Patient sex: M
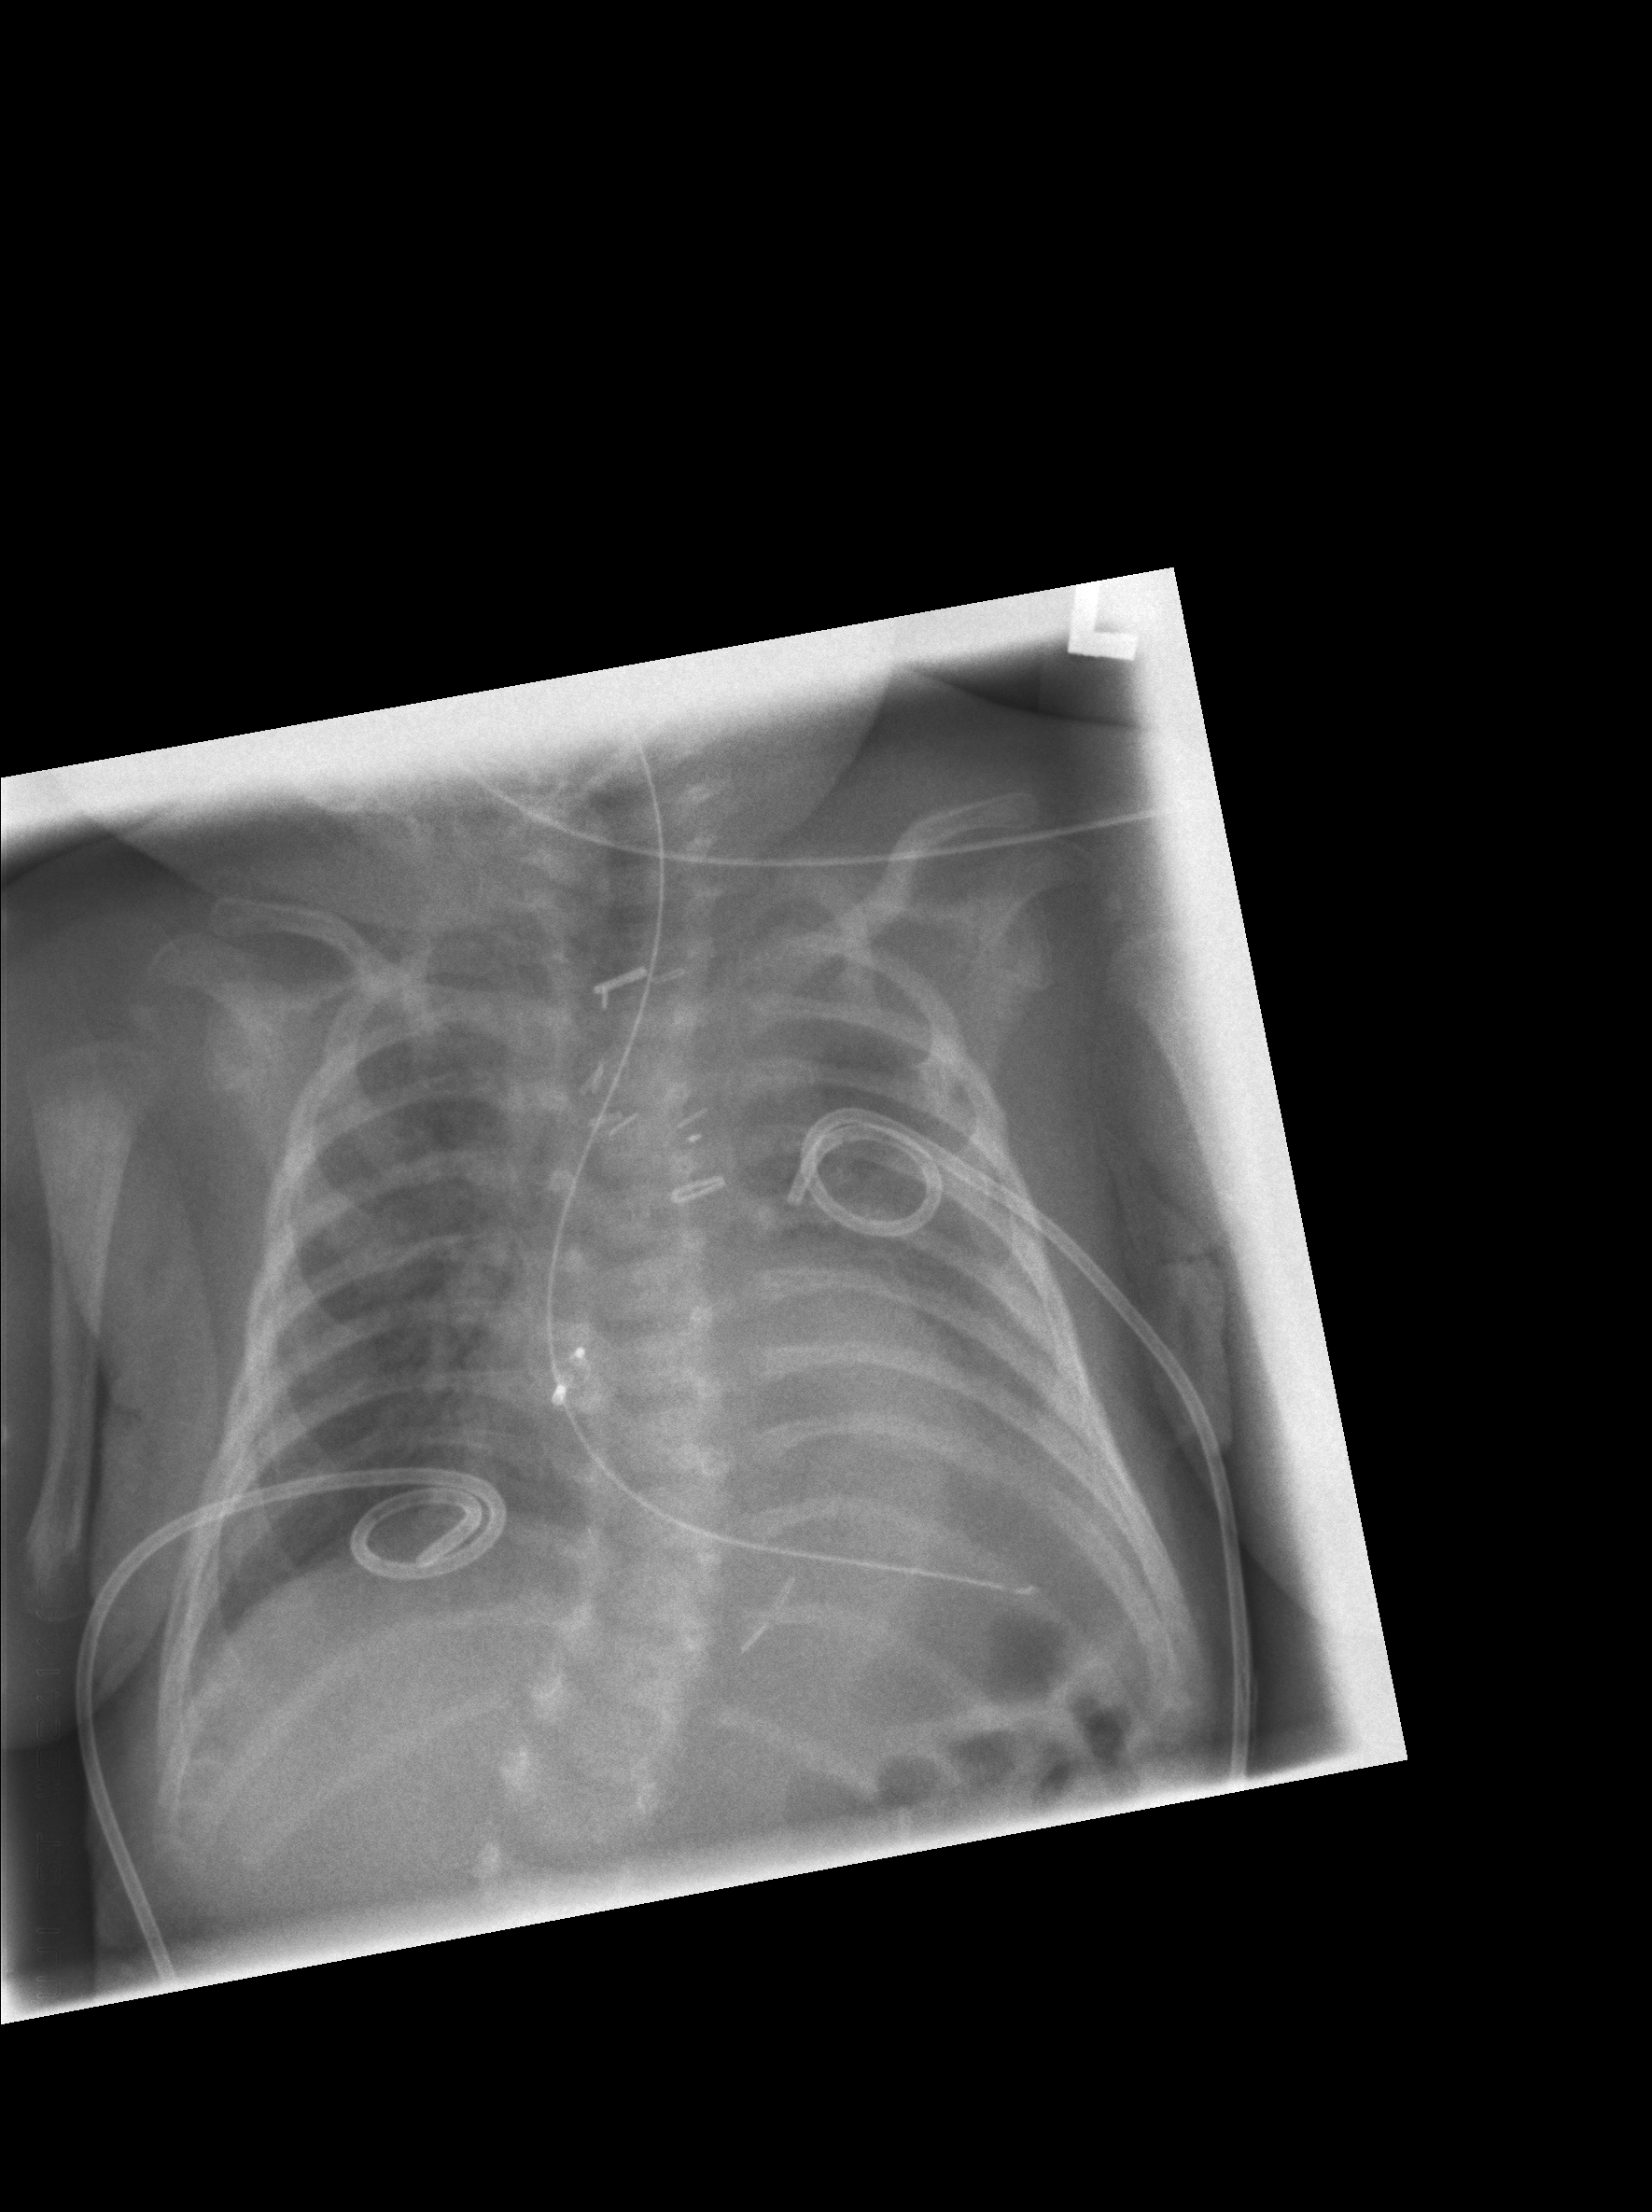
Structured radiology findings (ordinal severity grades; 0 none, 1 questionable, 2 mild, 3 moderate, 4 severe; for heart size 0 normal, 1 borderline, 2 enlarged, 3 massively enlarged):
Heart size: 1
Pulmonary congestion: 2
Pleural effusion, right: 2
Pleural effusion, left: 2
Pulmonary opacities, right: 2
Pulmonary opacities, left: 2
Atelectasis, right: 2
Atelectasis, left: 2